Interaction volume radius: 10 \u00c5
Interaction volume height: 40 \u00c5
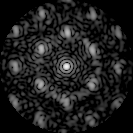
Disorder parameter: 0.4727